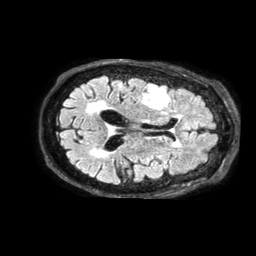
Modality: FLAIR
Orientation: axial
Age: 78
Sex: female
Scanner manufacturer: philips
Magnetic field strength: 3 T
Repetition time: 4.8 s
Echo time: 0.34 s